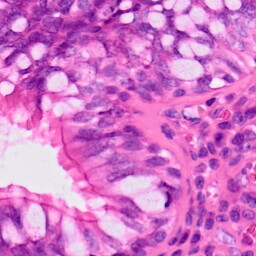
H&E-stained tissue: Lung